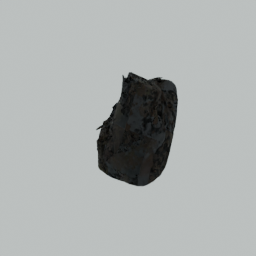
Label: nature